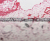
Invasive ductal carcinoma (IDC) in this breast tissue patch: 0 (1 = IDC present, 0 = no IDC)